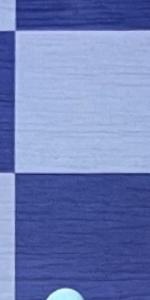
Label: Empty